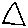
Label: triangle